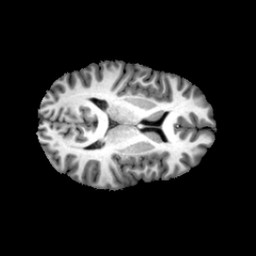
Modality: T1w
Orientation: axial
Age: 18
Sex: female
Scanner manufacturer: philips
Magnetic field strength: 3 T
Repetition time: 0.0082 s
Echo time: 0.0037 s